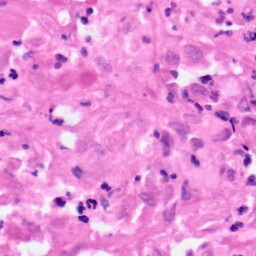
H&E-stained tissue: Pancreatic